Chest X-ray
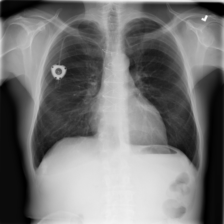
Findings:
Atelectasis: negative
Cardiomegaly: negative
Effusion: negative
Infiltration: negative
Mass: negative
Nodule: negative
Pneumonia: negative
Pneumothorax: negative
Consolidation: negative
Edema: negative
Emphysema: negative
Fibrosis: negative
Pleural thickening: negative
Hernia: negative